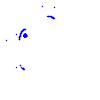
Particle: electron